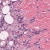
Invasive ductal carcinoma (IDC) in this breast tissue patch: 1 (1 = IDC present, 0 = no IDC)